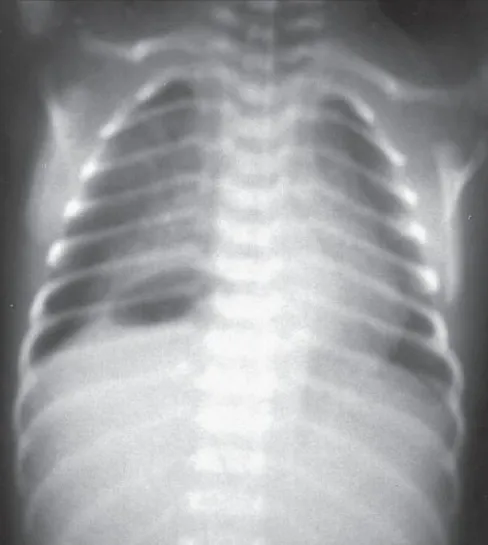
Plane X-ray chest showing the presence of abnormal gas shadow in the right paravertebral region in the lower chest.
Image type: radiology (x_ray)